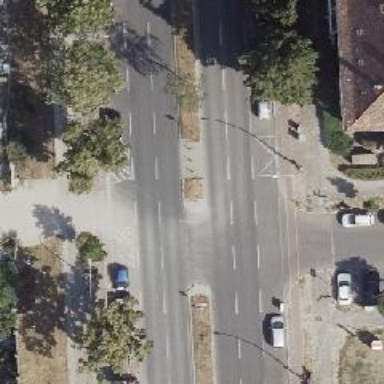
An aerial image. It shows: Traffic island located on footway.